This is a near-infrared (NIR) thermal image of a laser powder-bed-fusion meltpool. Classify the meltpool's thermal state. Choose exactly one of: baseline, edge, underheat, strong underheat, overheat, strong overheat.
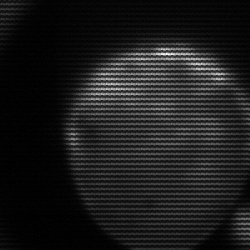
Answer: edge